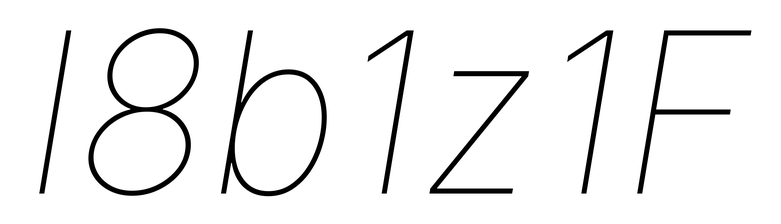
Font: Inter-Italic_Thin_Italic